Question: I want to make my layout for my first tab something like this:

I have already asked a question similar to this. I am getting stuck on the formatting:
This is what my code looks like:
'''
<?xml version="1.0" encoding="utf-8"?>
<TabHost xmlns:android="http://schemas.android.com/apk/res/android"
android:id="@android:id/tabhost"
android:layout_width="fill_parent"
android:layout_height="fill_parent">
<LinearLayout
android:orientation="vertical"
android:layout_width="fill_parent"
android:layout_height="fill_parent"
android:padding="5dp">
<TabWidget
android:id="@android:id/tabs"
android:layout_width="fill_parent"
android:layout_height="wrap_content" />
<FrameLayout
android:id="@android:id/tabcontent"
android:layout_width="fill_parent"
android:layout_height="fill_parent"
android:padding="5dp" />
<RelativeLayout
android:orientation="vertical"
android:layout_width="fill_parent"
android:layout_height="wrap_content" >
<ImageView
android:id="@+id/simpleMode"
android:layout_width="wrap_content"
android:layout_height="wrap_content"
android:padding = "5dip"
android:layout_alignParentLeft="true"
android:src="@drawable/ic_tab_artists_grey" />
<TextView
android:id="@+id/right_text"
android:layout_width="fill_parent"
android:layout_height="wrap_content"
android:padding="5dip"
android:layout_toRightOf="@+id/simpleMode"
android:gravity="right"
android:text="Description" />
</RelativeLayout>
</LinearLayout>
</TabHost>
'''
My project runs but absolutely nothing shows up on the screen? Help is very much appreciated!!
Here is my activity class:
package com.joshi.remotedoc;
'''
import android.app.TabActivity;
import android.os.Bundle;
import android.widget.TabHost;
import android.content.Intent;
import android.content.res.Resources;
public class Detailed_ModeActivity extends TabActivity {
public void onCreate(Bundle savedInstanceState) {
super.onCreate(savedInstanceState);
setContentView(R.layout.patientmode);
Resources res = getResources();
// Resource object to get Drawables
TabHost tabHost = getTabHost();
// The activity TabHost
TabHost.TabSpec spec;
// Reusable TabSpec for each tab
Intent intent;
// Reusable Intent for each tab
// Create an Intent to launch an Activity for the tab (to be reused)
intent = new Intent().setClass(this, SimpleMode.class);
// Initialize a TabSpec for each tab and add it to the TabHost
spec = tabHost.newTabSpec("simpleMode").setIndicator("simpleMode",
res.getDrawable(R.drawable.ic_tab_artists_white))
.setContent(intent);
tabHost.addTab(spec);
// Do the same for the other tabs
intent = new Intent().setClass(this, DetailedMode.class);
spec = tabHost.newTabSpec("2ndtab").setIndicator("MySecondTab", res.getDrawable(R.drawable.something)) .setContent(intent);
// Initialize a TabSpec for each tab and add it to the TabHost
spec = tabHost.newTabSpec("detailedMode").setIndicator("detailedMode",
res.getDrawable(R.drawable.ic_tab_artists_grey))
.setContent(intent);
tabHost.addTab(spec);
tabHost.setCurrentTab(2);
}
}
'''
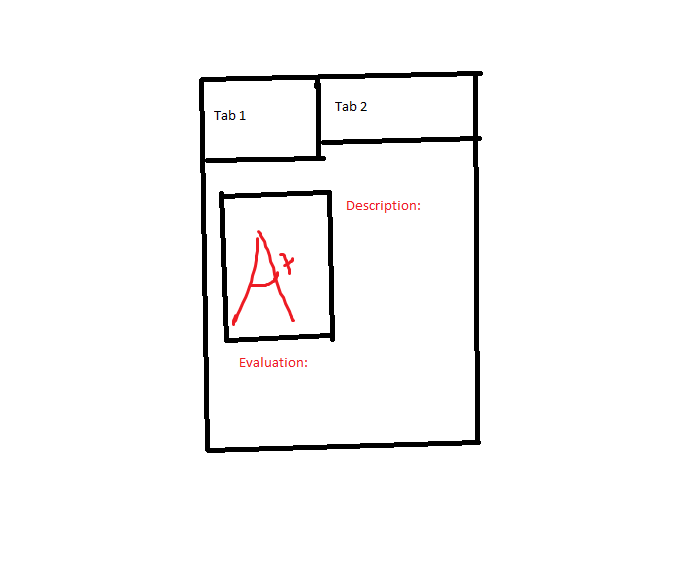
Answer: You need to properly define your layout, then you need to load your layout in the activity you are starting.
<URL>
First you create your XML
'''
<?xml version="1.0" encoding="utf-8"?>
<LinearLayout xmlns:android="http://schemas.android.com/apk/res/android"
android:layout_width="fill_parent"
android:layout_height="fill_parent"
android:orientation="vertical" >
<TextView android:id="@+id/text"
android:layout_width="wrap_content"
android:layout_height="wrap_content"
android:text="Hello, I am a TextView" />
<Button android:id="@+id/button"
android:layout_width="wrap_content"
android:layout_height="wrap_content"
android:text="Hello, I am a Button" />
</LinearLayout>
'''
Then you need to create the Java to load your XML in the oncreate method:
'''
public void onCreate(Bundle savedInstanceState) {
super.onCreate(savedInstanceState);
setContentView(R.layout.main_layout);
}
'''